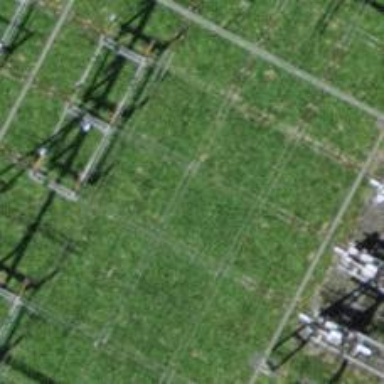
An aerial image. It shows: Power line with 3 cables. The line type is busbar.